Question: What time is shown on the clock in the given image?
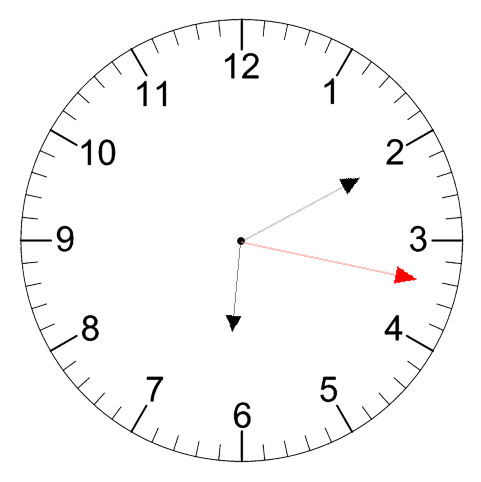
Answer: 06:10:17